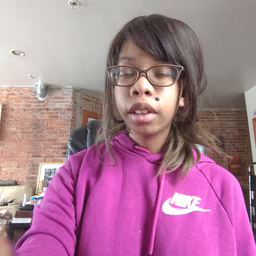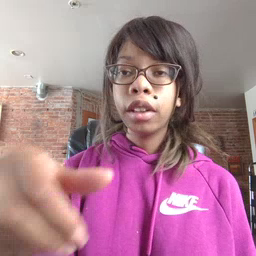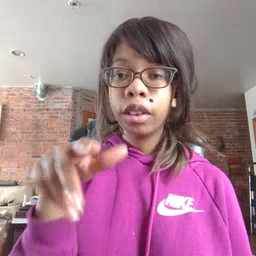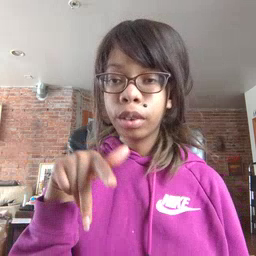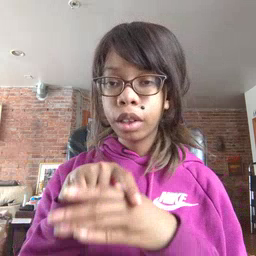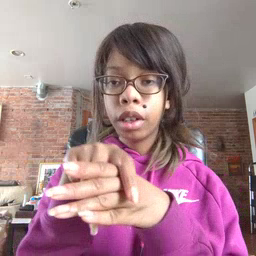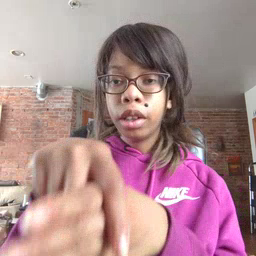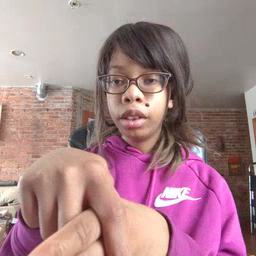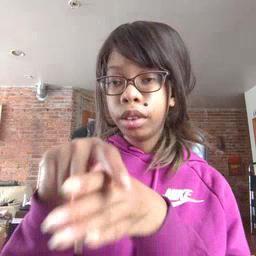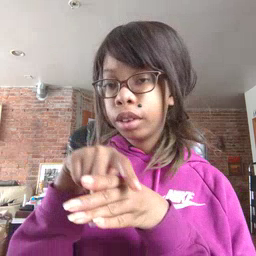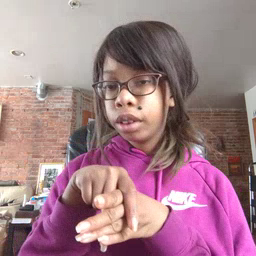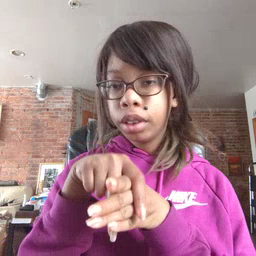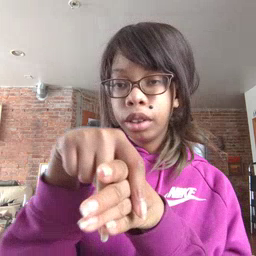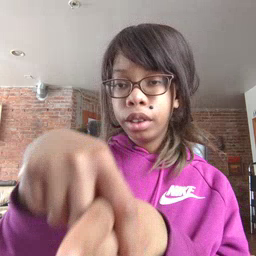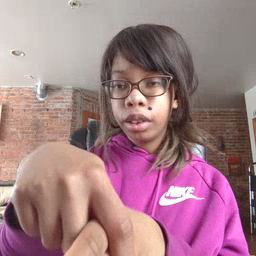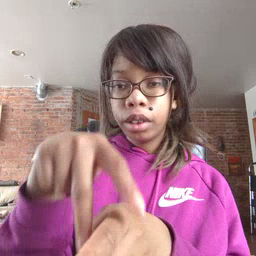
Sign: ride